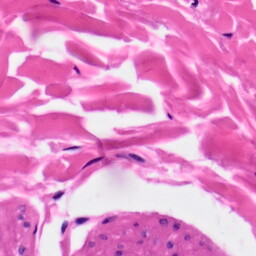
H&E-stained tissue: Skin